Aerial crown-view tile of a tropical tree (Barro Colorado Island, Panama), acquired 20250414:
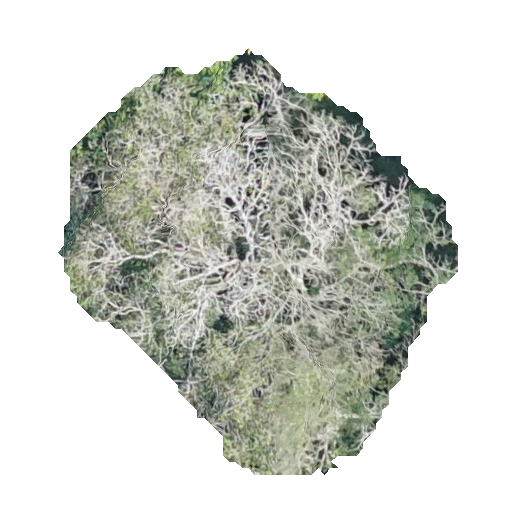
Species: Handroanthus guayacan
GBIF accepted scientific name: Handroanthus guayacan
Crown area: 163.32 m²